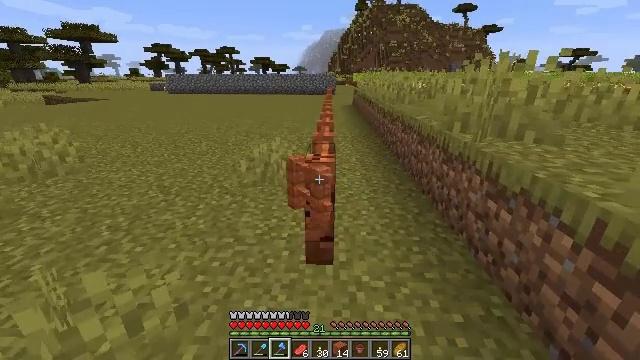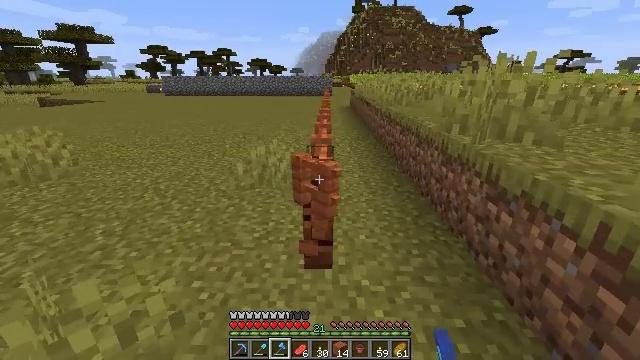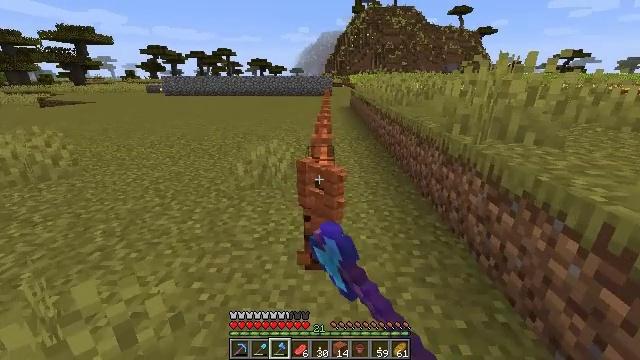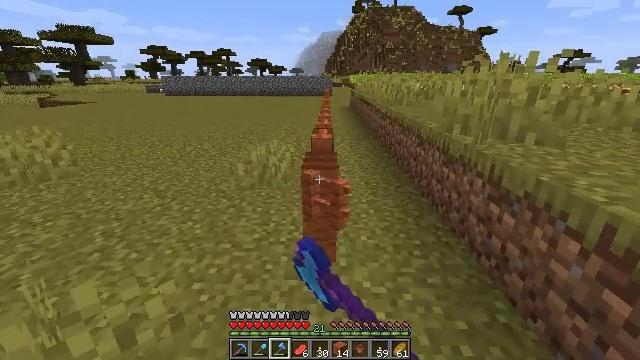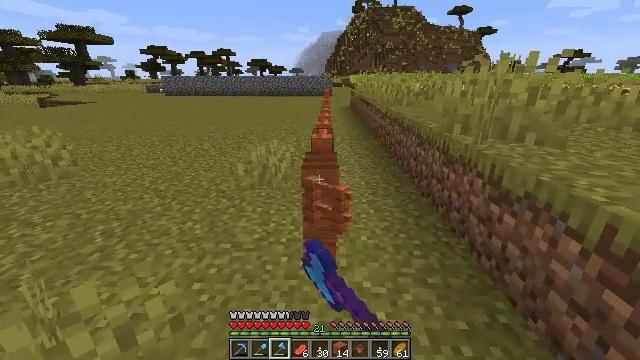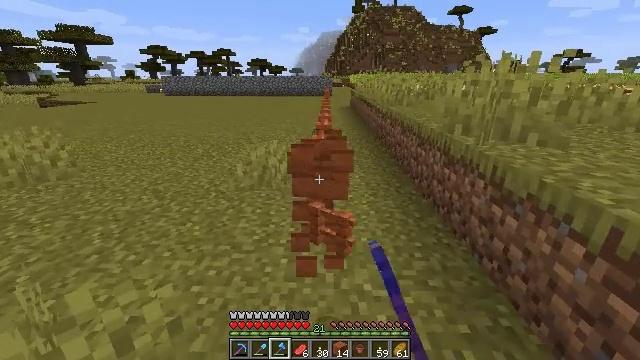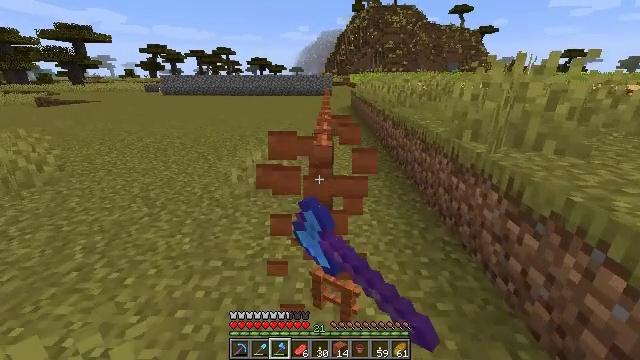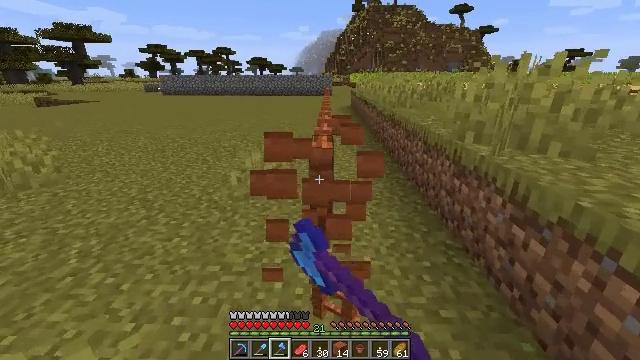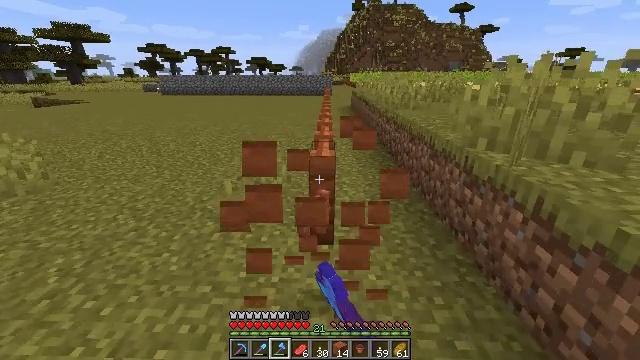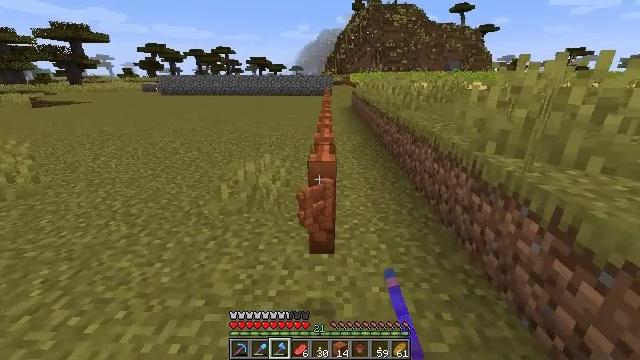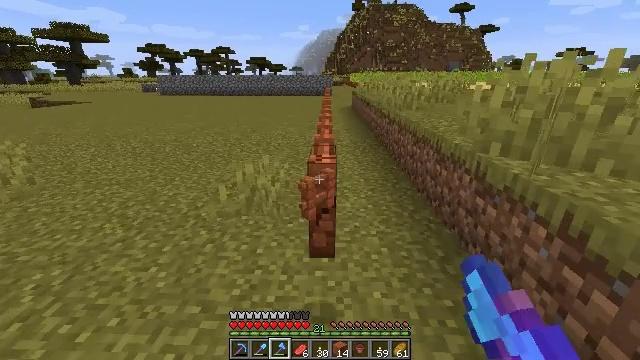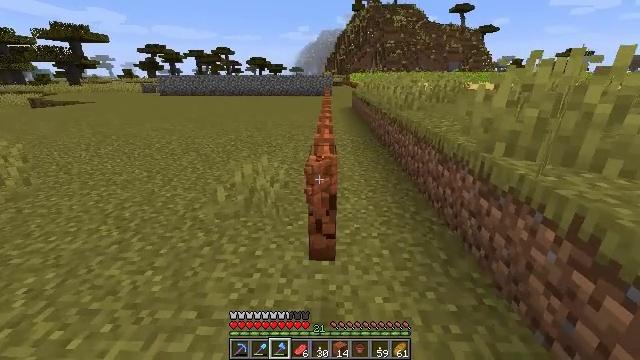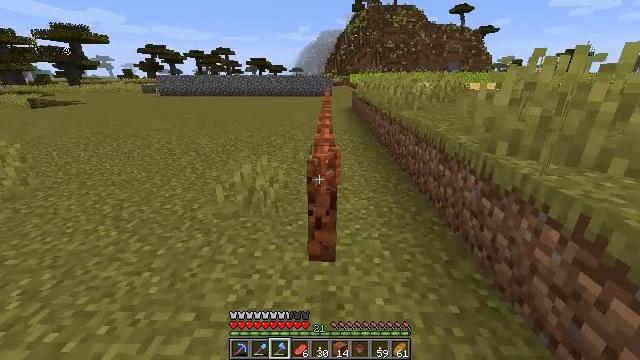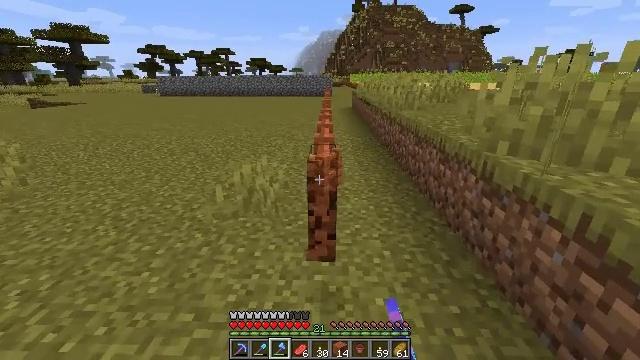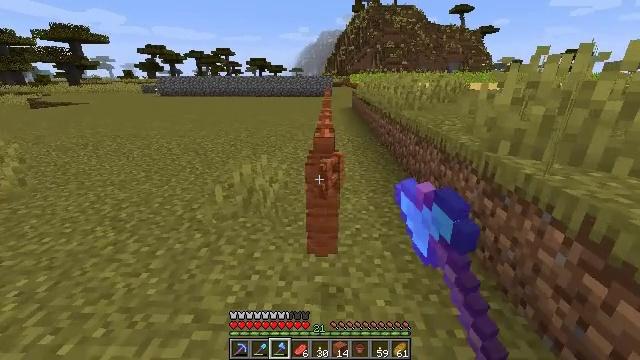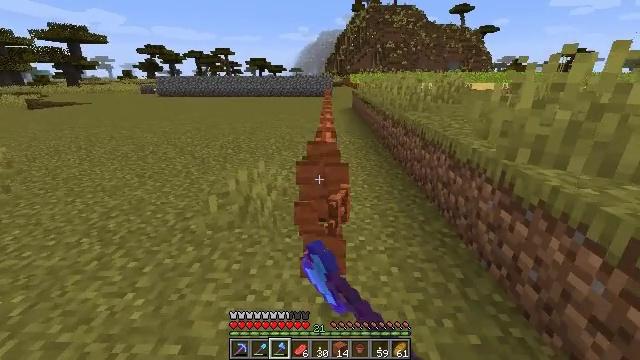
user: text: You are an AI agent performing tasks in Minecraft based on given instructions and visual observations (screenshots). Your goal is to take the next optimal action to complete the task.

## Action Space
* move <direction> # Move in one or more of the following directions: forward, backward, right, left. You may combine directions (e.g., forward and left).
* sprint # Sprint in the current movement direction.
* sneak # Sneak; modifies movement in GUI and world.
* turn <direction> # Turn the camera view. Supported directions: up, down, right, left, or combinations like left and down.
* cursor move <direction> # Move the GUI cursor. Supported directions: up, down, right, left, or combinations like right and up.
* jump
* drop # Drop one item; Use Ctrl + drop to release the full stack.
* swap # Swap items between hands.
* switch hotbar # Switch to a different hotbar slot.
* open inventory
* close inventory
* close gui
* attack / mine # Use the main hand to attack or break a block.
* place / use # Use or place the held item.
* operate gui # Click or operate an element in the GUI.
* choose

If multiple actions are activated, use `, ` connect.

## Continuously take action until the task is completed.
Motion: motion action
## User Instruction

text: Gather the acacia fence.
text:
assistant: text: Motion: attack / mine
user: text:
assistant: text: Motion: attack / mine
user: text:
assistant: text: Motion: attack / mine
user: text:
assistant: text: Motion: attack / mine
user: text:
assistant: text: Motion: move forward, attack / mine
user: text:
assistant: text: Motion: move forward, attack / mine
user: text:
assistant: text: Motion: move forward, attack / mine
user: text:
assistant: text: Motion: move forward, attack / mine
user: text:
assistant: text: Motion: attack / mine
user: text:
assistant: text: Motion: attack / mine
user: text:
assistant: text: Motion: attack / mine
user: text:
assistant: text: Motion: attack / mine
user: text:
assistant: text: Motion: attack / mine
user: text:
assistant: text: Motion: move forward, attack / mine
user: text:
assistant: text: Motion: move forward, attack / mine
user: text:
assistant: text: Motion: move forward, attack / mine
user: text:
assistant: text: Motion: attack / mine
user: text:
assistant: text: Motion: attack / mine
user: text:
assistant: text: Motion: attack / mine
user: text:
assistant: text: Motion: attack / mine
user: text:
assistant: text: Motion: attack / mine
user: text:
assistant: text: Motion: attack / mine
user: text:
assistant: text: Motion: attack / mine
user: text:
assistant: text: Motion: move forward, attack / mine
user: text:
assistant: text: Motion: move forward, attack / mine
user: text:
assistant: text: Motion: move forward, attack / mine
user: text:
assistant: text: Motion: move forward, attack / mine
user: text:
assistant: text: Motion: move forward, attack / mine
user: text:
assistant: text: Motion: attack / mine
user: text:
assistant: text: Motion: attack / mine